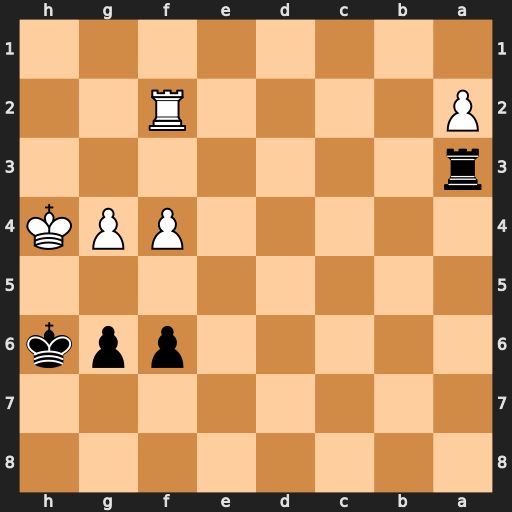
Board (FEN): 8/8/5ppk/8/5PPK/r7/P4R2/8
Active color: b
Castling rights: -
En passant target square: -
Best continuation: g5+ fxg5+ fxg5#